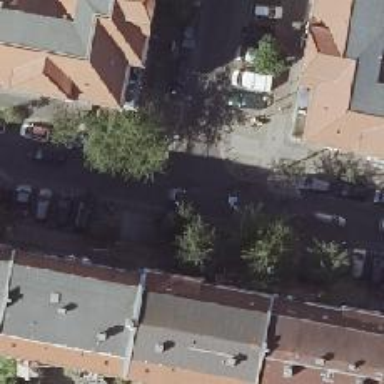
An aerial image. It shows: Residential road with separate sidewalk.